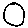
Label: circle